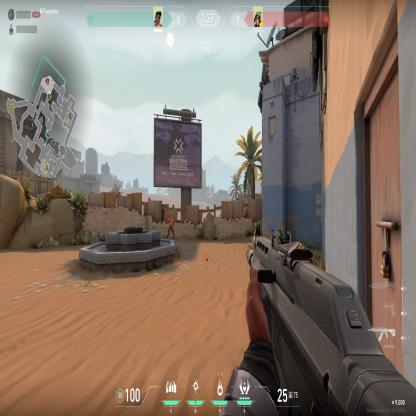
Label: enemy